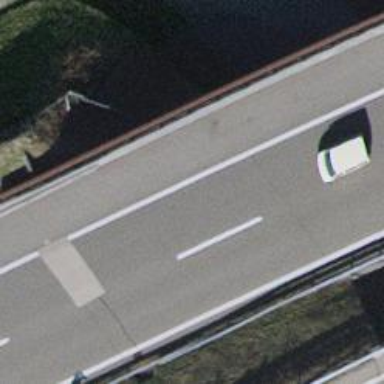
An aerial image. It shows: Motorway bridge with asphalt surface.